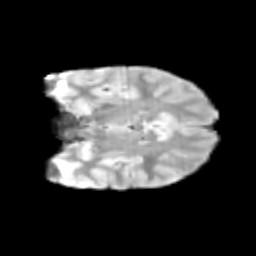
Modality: T2w
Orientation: coronal
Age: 9
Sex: female
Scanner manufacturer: siemens
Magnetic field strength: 3 T
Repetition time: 3.8 s
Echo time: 0.07 s